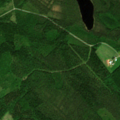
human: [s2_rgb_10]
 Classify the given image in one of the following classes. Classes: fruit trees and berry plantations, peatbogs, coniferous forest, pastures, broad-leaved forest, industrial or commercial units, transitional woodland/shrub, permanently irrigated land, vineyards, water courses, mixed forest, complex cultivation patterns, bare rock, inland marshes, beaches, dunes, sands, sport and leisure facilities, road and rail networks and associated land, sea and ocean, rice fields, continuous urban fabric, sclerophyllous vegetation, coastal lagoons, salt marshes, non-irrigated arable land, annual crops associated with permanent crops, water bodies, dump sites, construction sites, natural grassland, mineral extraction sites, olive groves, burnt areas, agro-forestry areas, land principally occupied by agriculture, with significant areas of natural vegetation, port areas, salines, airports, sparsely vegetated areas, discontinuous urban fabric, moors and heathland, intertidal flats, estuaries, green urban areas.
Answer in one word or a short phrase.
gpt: coniferous forest, mixed forest